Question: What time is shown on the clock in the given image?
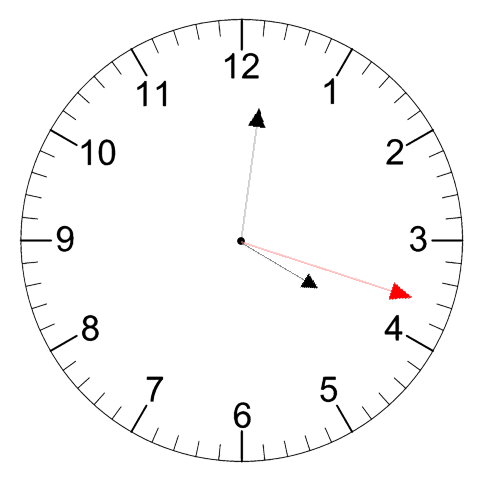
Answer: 04:01:18